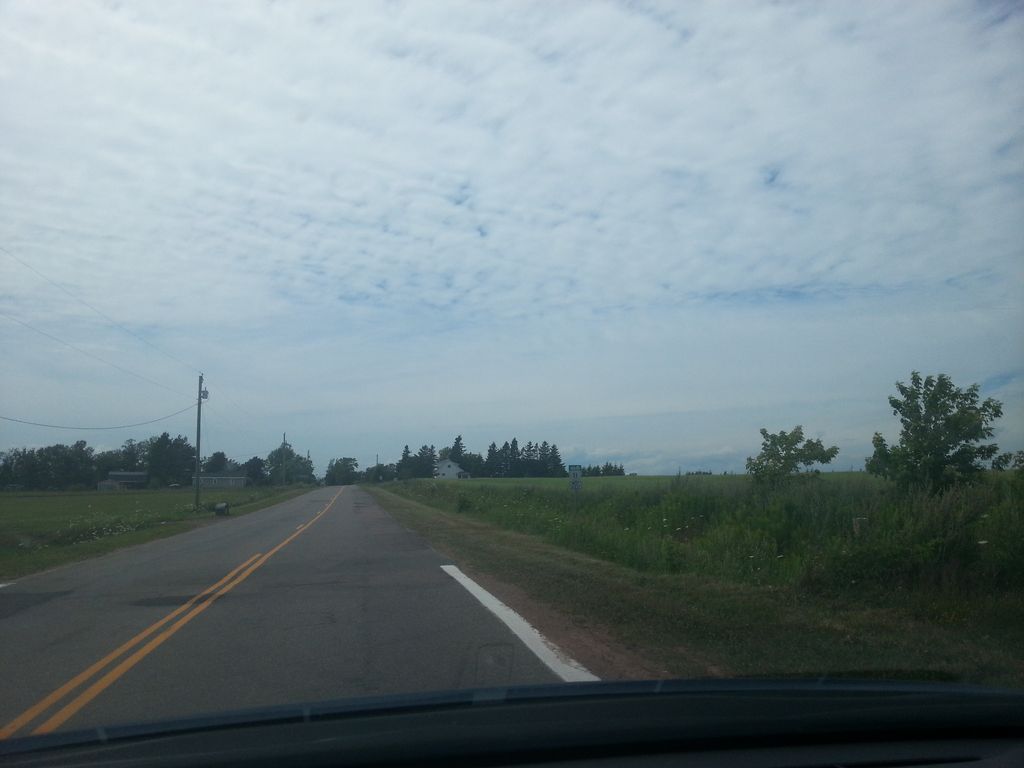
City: charlottetown